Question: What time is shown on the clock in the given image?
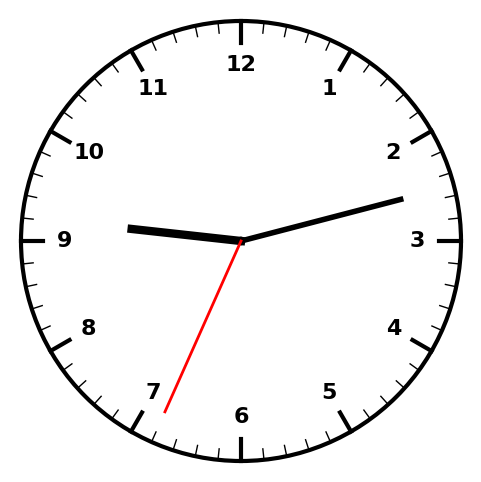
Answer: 09:12:34